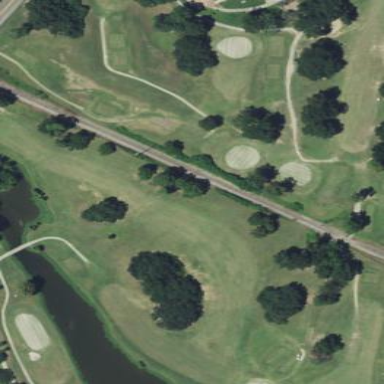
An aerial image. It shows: Golf course surrounded by greenery.